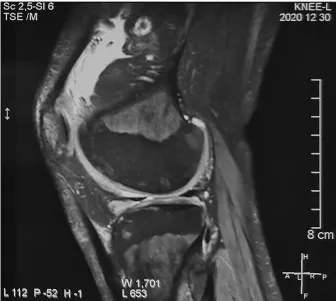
(C) Magnetic resonance imaging showing joint effusion, synovial thickening, and bone destruction of the distal femur and proximal tibia in the left knee.
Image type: radiology (mri)